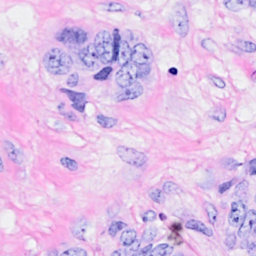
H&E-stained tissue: Breast